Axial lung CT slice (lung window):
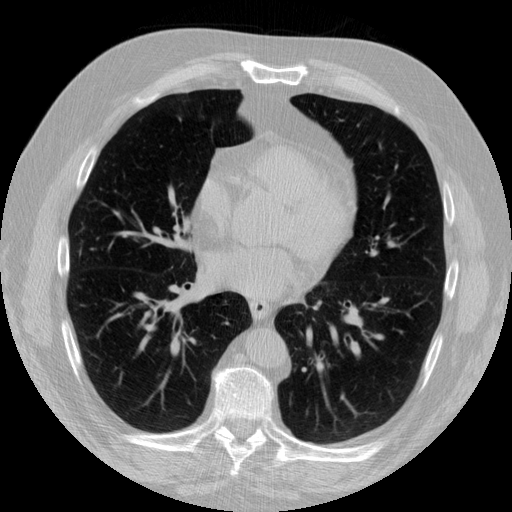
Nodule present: no